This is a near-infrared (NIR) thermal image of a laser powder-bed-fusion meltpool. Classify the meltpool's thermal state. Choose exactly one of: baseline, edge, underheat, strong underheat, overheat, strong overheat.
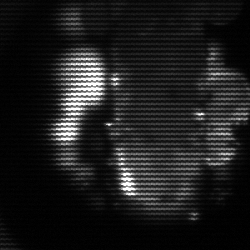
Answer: strong underheat